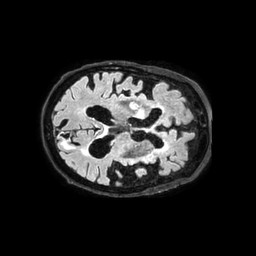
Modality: FLAIR
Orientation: axial
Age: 83
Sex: female
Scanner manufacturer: philips
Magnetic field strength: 3 T
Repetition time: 4.8 s
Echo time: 0.34 s